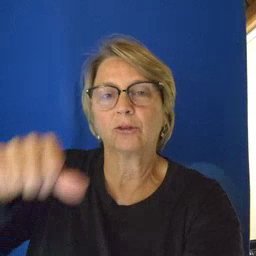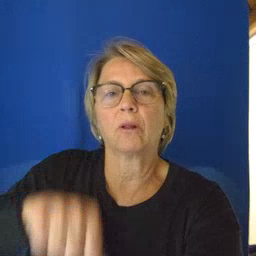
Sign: puzzle